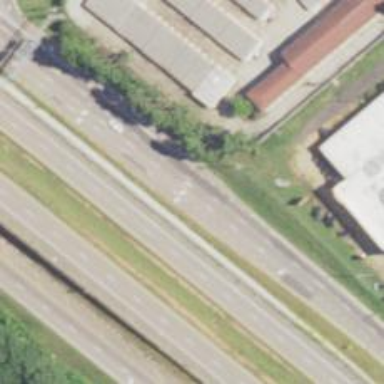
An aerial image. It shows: Trunk link road with asphalt surface.